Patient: sex M, age 61
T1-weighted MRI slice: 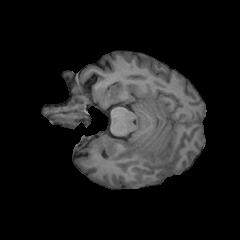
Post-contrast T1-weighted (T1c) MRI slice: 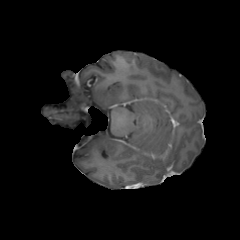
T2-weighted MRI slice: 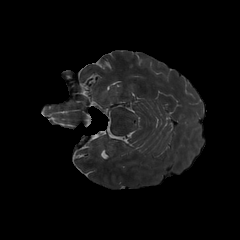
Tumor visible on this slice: no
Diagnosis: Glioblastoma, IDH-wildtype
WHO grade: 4